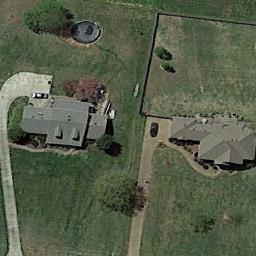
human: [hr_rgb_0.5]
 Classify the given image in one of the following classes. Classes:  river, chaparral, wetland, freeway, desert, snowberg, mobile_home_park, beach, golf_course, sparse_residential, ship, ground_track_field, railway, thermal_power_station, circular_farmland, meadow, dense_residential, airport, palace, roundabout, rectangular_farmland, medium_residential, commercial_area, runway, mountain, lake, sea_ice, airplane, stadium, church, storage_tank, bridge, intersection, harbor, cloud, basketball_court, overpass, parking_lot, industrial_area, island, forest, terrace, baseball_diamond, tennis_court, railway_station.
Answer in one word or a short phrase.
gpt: sparse_residential